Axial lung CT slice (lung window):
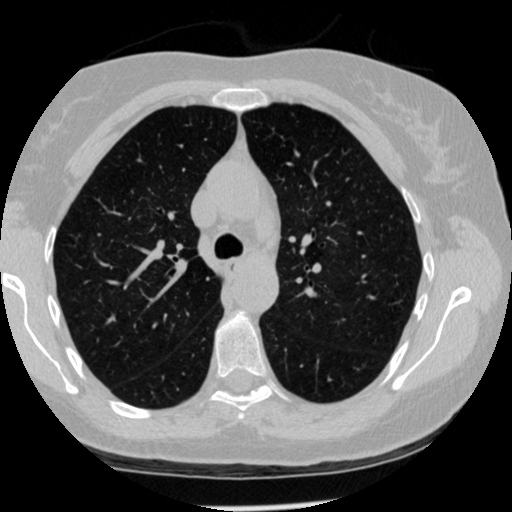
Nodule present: no